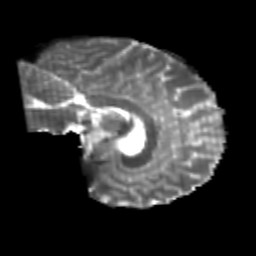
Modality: T2w
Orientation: sagittal
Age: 21
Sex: male
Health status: healthy
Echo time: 0.074 s